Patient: sex M, age 62
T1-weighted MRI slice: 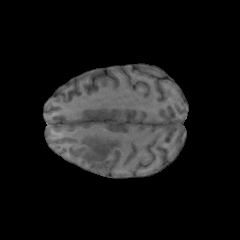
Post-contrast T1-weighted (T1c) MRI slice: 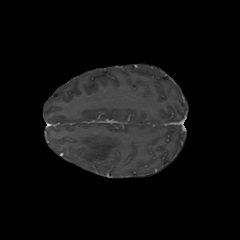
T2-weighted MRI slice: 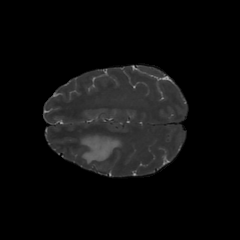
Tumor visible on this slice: yes
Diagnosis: Glioblastoma, IDH-wildtype
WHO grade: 4